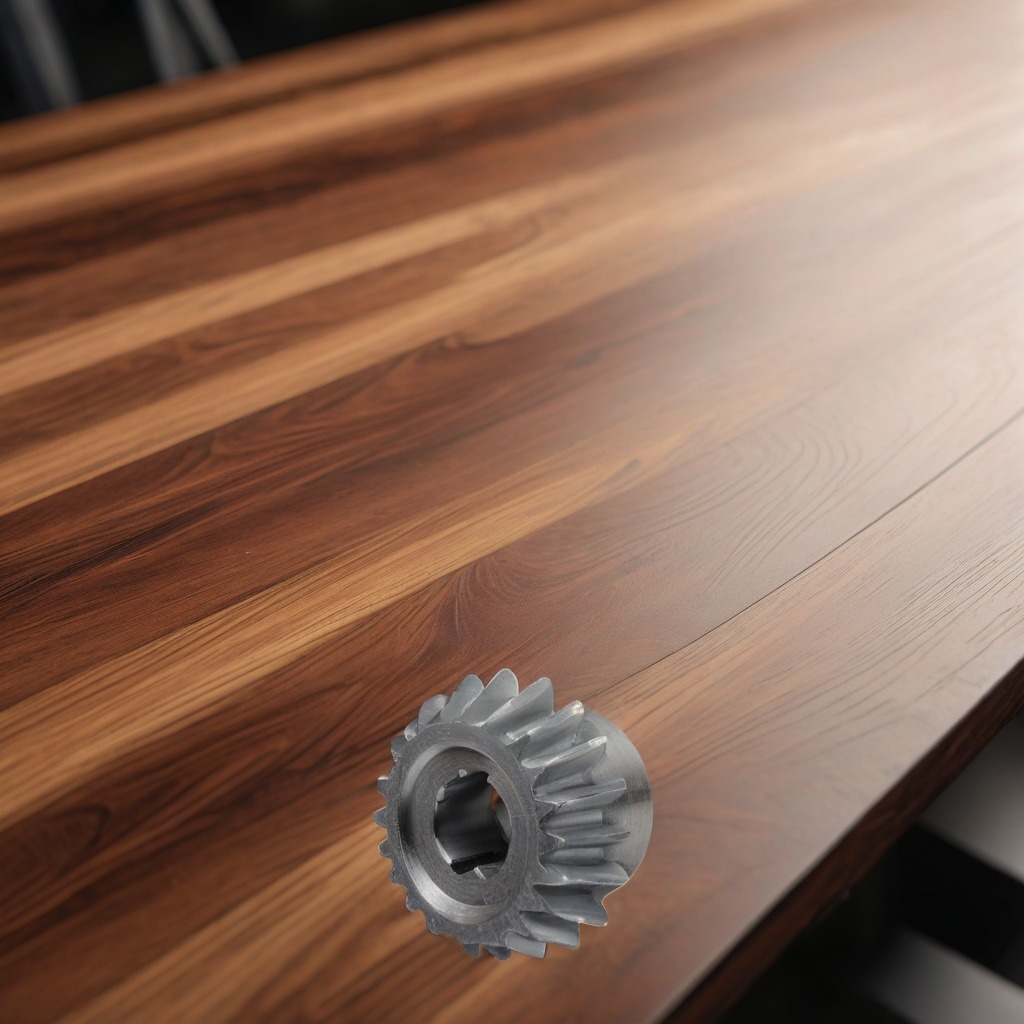
A steel gear with teeth lies on the wooden table in a carpentry studio.